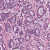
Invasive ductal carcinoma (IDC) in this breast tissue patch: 1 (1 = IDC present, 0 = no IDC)